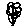
Label: flower